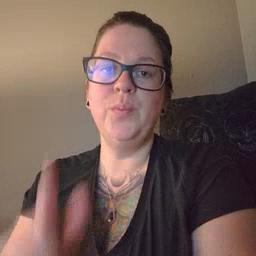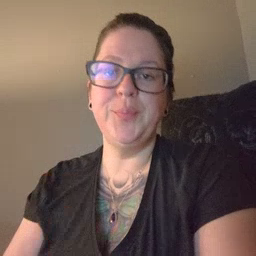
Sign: later